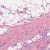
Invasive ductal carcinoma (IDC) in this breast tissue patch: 1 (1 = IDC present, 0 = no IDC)